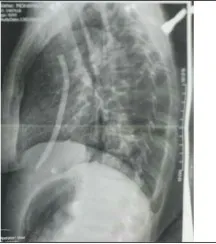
Lateral.
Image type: radiology (x_ray)